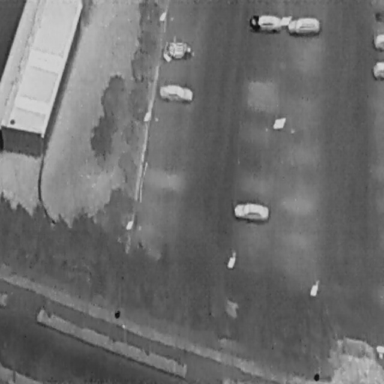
There are eight Cars in the infrared image.